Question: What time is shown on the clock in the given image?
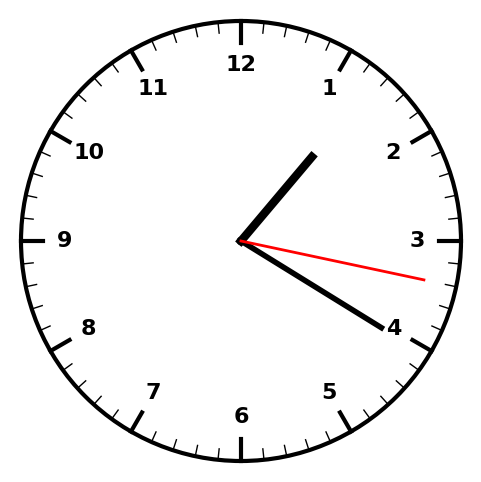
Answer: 01:20:17